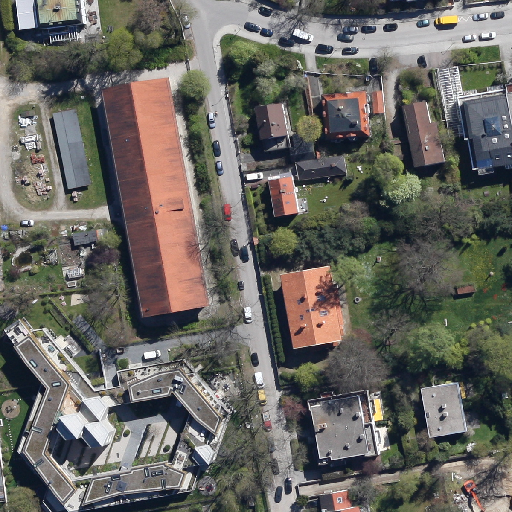
Referring expression: low vegetation surrounded by building